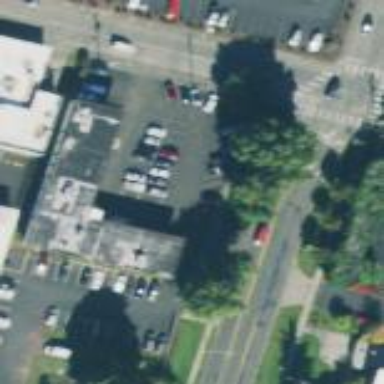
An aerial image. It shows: Commercial area.